Question:
I have no idea why does this happen. The only way I could fix this is to put a load of breaks after the text, but obviously this is not an acceptable solution.
Isolated CSS:
'''
.center_column {
max-width: 892px;
float: left;
}
.content {
width: 892px;
background-color: #FFF;
background-image: url("style/contentpost.png");
background-repeat: no-repeat;
border-style: solid;
border-width: 2px;
border-color: #7699bb;
border-radius: 10px;
}
.content_wrap {
margin-top: 40px;
margin-left: 20px;
margin-right: 20px;
margin-bottom: 20px;
text-align: left;
}
.text {
width: 100%;
margin-top: 20px;
text-align: justify;
text-justify: distribute;
font-weight: normal;
font-size: 16px;
}
'''
Isolated HTML:
'''
<div class="center_column">
<div class="content">
<div class="content_wrap">
<div class="text">
<img src="image">Text
</div>
</div>
</div>
</div>
'''
Why does this happen? Could anybody tell me how to fix that?
Thank you in advance :)
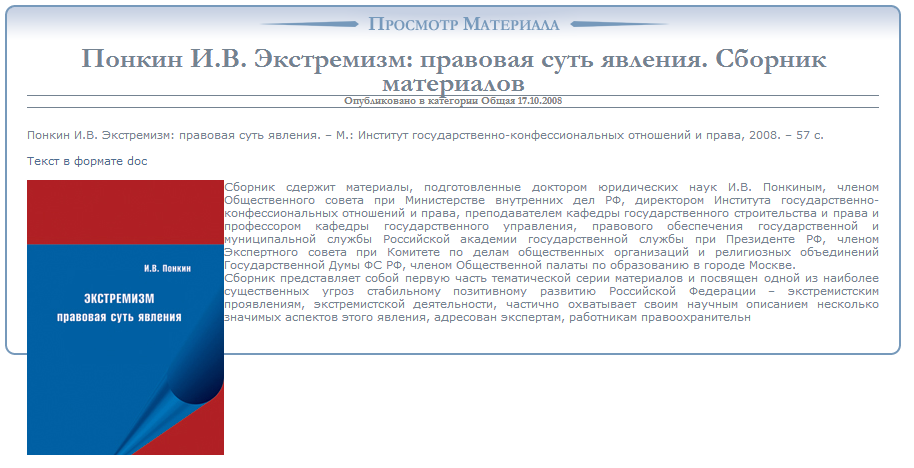
Answer: This will force the browser to calculate the height of a div containing float:
'''
.text{
overflow: hidden;
}
'''
Also, google for clearfix, if you don't want 'overflow:hidden' for some reason.